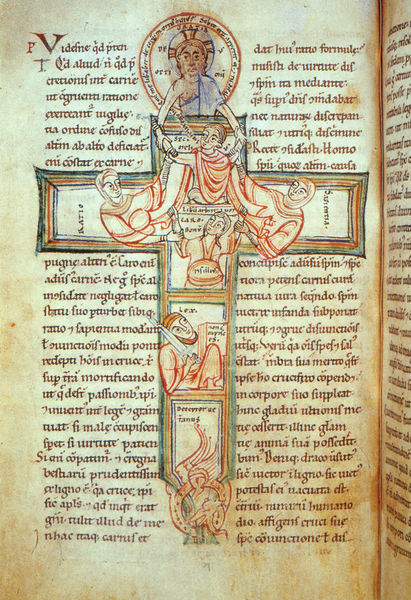
Titel: Speculum virginum
Institution: London, British Library (BL)
Schlagwörter: mann, bibel, figur, spalten, kreuz, religion, schwert, text, buchdruck, buchseite, christus, jesus, schreiber, fraktur, latein, buchmalerei, f